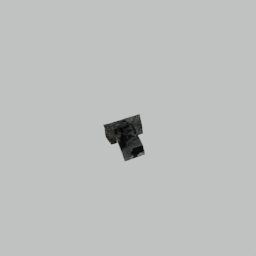
Label: electronics